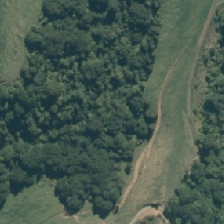
Land cover: indigenous_forest